Question: I am working on FLEX 4, and I've come across a curious problem regarding the FLEX 4combobox. Unlike a drop down list, the combo box permits the user to type in a value and the combobox will then display a list of suggested values. My problem is this: the combobox seems to permit the user to enter and save nonsensical values. For example, in the image below the list of permitted values is a collection of years from 1982 up to 2040.

However, the user can type "test" into the combobox and click save. The net result is that the end quarter/end year pair is . Obviously this is a nonsensical value.
Why is this happening? Is there a way to prevent this? I know the one can simply switch to drop down lists, but I prefer to keep comboboxes because of the "suggested value" functionality.
A follow-up question: Whatever fix there may be, is it possible to do it "globally"? Meaning, can we do a fix at one point in the code and it take effect throughout the entire project?
Thanks.
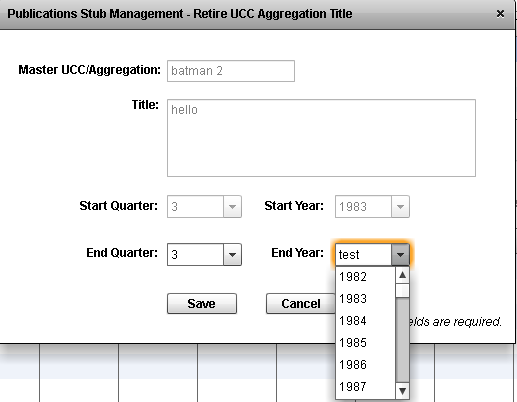
Answer: This is pretty standard behavior for this type of control. The 'ComboBox' doesn't know what makes the input valid or invalid. It is designed to accept any input and it's our responsibility to validate that the input is appropriate for our applications.
There are a few things you can do, some combination of these should help:
- Set the <URL> value as a default rather than using the nonsensical input.